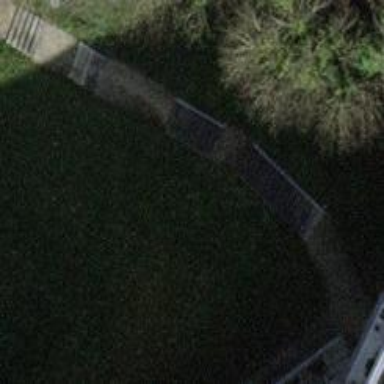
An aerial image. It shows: Unpaved footway.